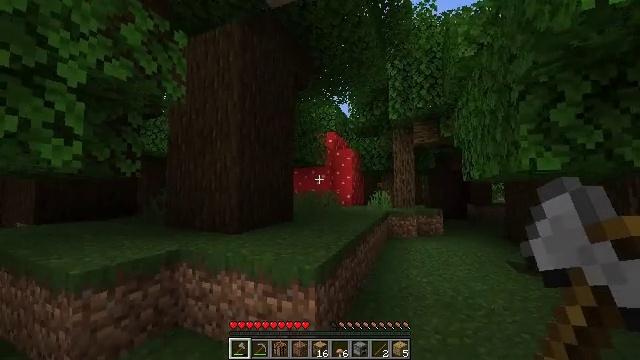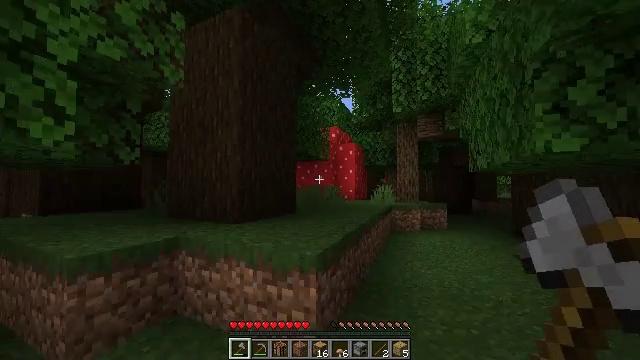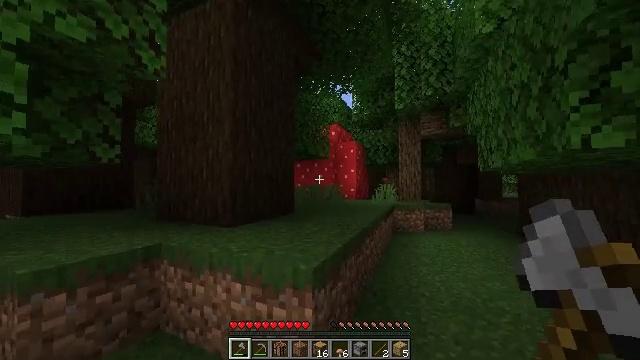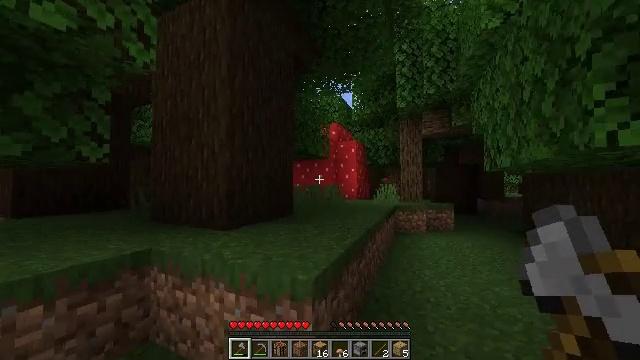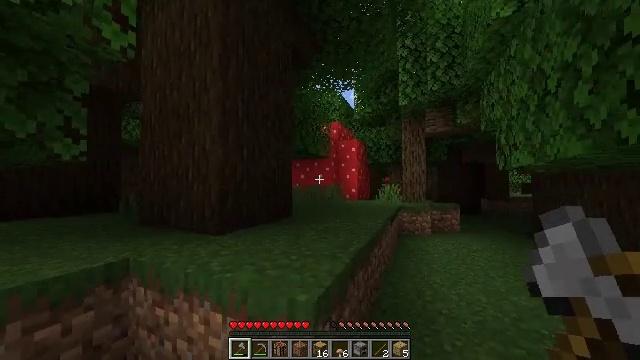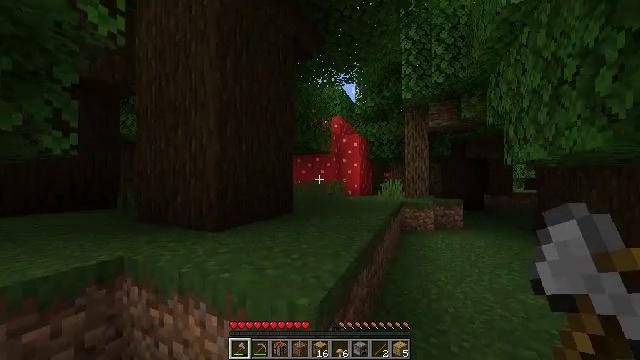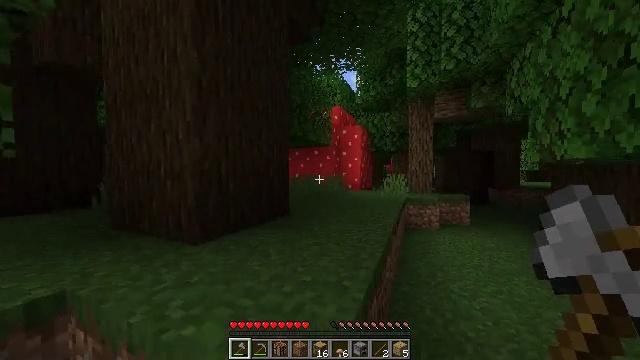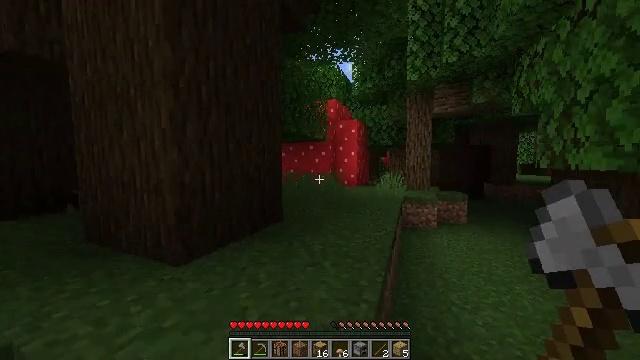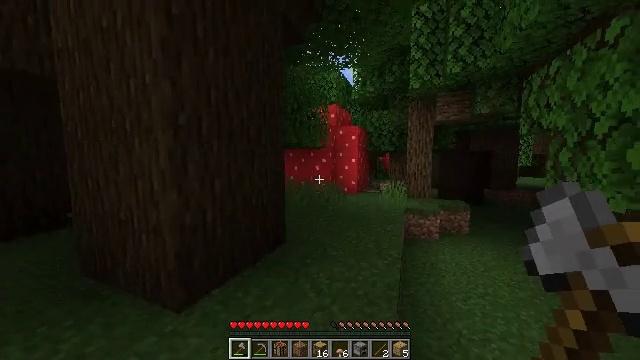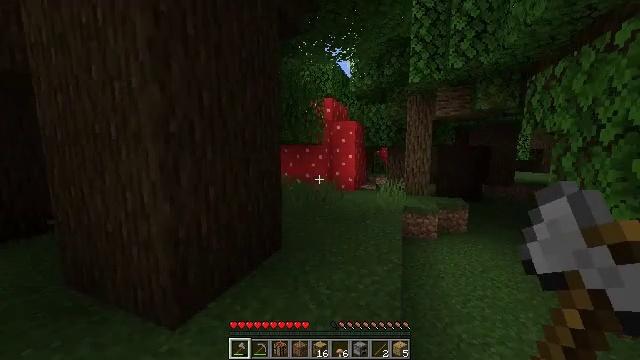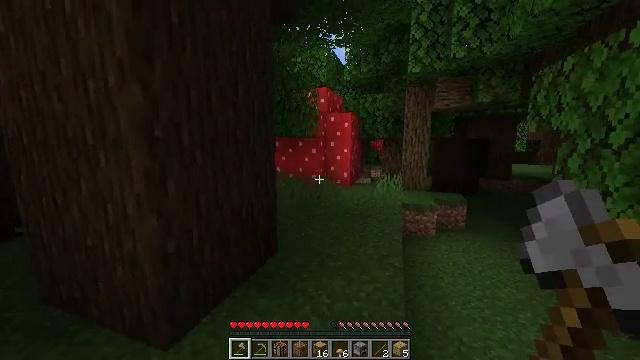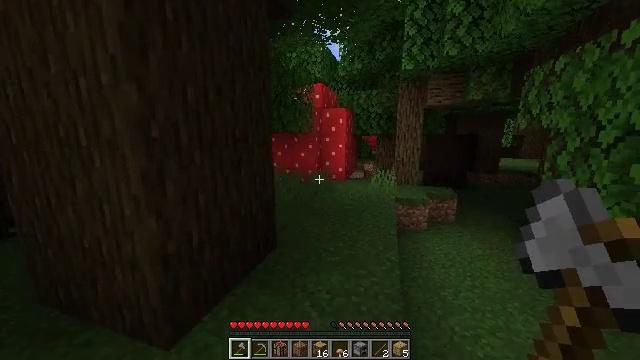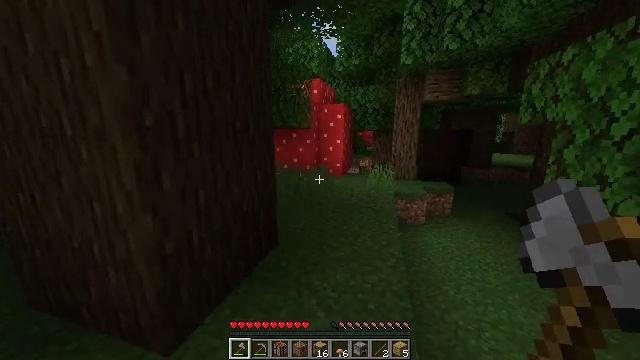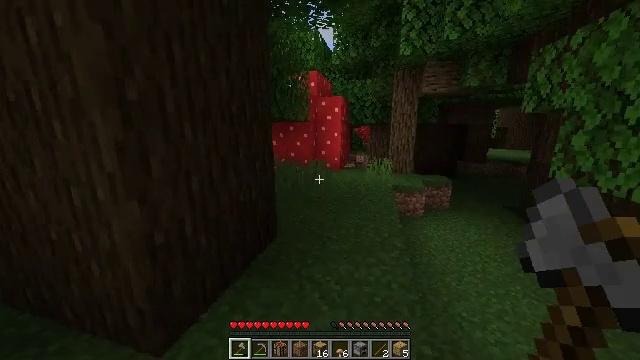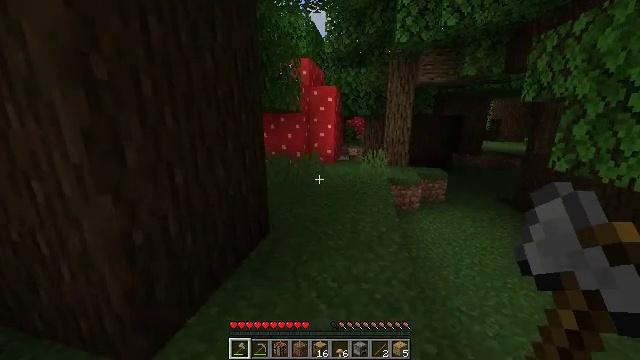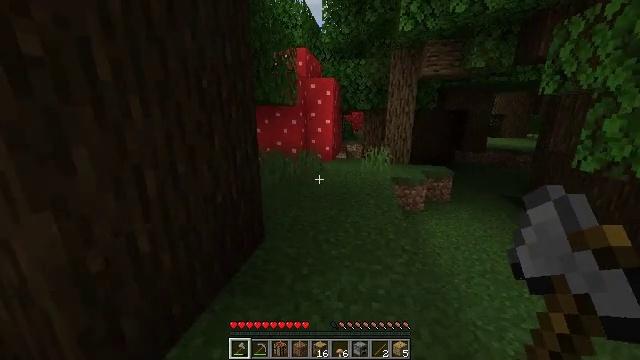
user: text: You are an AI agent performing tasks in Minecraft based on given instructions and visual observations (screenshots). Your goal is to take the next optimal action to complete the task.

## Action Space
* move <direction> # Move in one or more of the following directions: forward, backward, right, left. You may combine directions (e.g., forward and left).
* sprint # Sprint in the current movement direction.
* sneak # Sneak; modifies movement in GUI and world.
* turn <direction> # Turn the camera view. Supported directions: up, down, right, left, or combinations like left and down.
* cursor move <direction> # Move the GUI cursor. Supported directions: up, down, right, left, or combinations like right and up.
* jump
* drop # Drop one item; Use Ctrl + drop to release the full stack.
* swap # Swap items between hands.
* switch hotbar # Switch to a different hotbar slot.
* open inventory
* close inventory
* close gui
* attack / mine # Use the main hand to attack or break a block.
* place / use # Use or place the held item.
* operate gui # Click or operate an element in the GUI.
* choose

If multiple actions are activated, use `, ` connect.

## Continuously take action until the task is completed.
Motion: motion action
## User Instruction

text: Obtain red mushroom blocks for decoration.
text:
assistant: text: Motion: move forward, sprint, jump
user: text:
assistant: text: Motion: move forward, sprint, jump
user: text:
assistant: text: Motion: move forward, sprint
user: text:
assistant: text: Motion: move forward, sprint
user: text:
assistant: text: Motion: move forward, sprint, turn down
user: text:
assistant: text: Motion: move forward, sprint, turn down, jump
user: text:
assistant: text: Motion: move forward, sprint, turn right and down, jump
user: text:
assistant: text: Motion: move forward, sprint, jump
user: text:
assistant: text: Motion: move forward, sprint, turn right and down, jump
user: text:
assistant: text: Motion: move forward, sprint, turn right and down, jump
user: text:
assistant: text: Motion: move forward, sprint, turn right and down, jump
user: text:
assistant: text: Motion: move forward, sprint, turn right and down, jump
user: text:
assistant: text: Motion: move forward, sprint, turn right, jump
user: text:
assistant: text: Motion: move forward, sprint, turn right and down, jump
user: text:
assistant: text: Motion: move forward, sprint, turn right
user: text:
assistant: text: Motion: move forward, sprint
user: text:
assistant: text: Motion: move forward, sprint
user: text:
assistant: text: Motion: move forward, sprint
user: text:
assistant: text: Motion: move forward, sprint
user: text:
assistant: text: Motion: move forward, sprint
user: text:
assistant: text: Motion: move forward, sprint, turn up
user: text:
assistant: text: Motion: move forward and move right, sprint, turn up
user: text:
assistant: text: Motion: move forward and move right, sprint
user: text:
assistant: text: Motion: move forward and move right, sprint
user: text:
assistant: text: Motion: move forward, sprint
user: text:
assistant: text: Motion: move forward, sprint, turn left and up
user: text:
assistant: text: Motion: move forward, sprint, turn up
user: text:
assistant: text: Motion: move forward, sprint, turn up
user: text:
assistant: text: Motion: move forward, sprint
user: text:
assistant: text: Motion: move forward, sprint, turn up